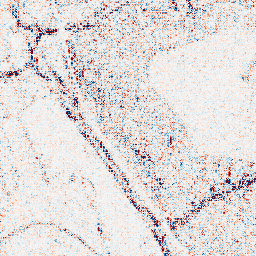
Category: wavelet
Decomposition family: wavelet_biorthogonal
Decomposition parameters: wavelet: bior3.5
level: 1
Upsampling method: edge_directed
Upsampling parameters: scale: 2
Upsampling scale: 2